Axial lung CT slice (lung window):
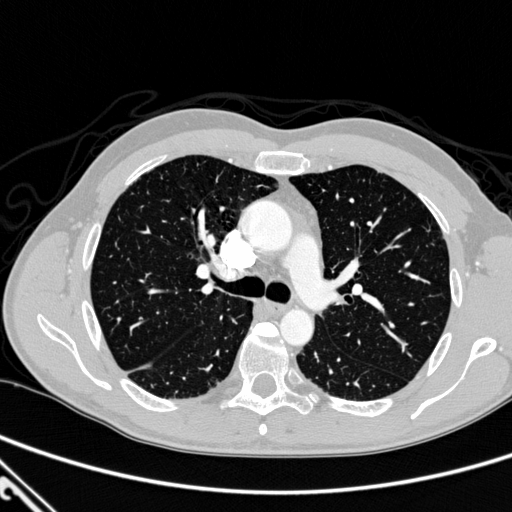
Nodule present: no